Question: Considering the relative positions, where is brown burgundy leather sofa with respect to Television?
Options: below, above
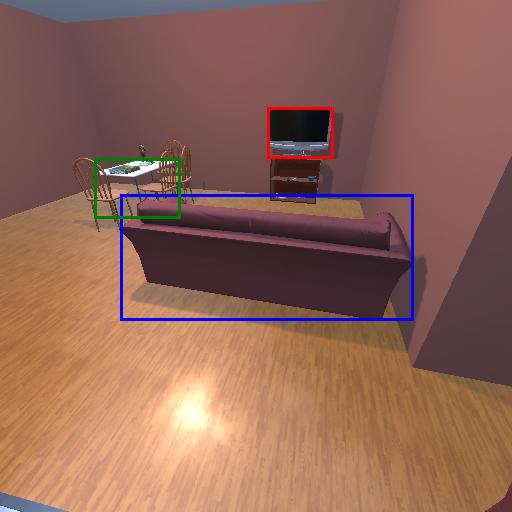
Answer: below